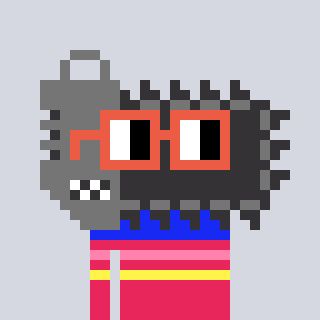
a pixel art character with square orange glasses, a chainsaw-shaped head and a redpinkish-colored body on a cool background